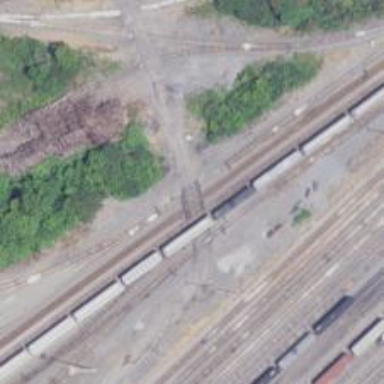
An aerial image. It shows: Level crossing along the railway.